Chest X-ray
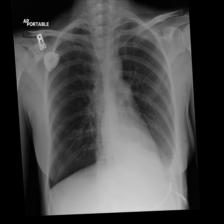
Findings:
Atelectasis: negative
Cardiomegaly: negative
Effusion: negative
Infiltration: negative
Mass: negative
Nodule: negative
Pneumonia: negative
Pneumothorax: negative
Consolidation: positive
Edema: negative
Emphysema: negative
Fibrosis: negative
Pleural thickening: negative
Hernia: negative